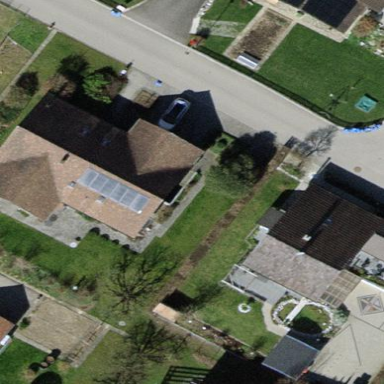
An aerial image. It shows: Detached building with gabled roof.